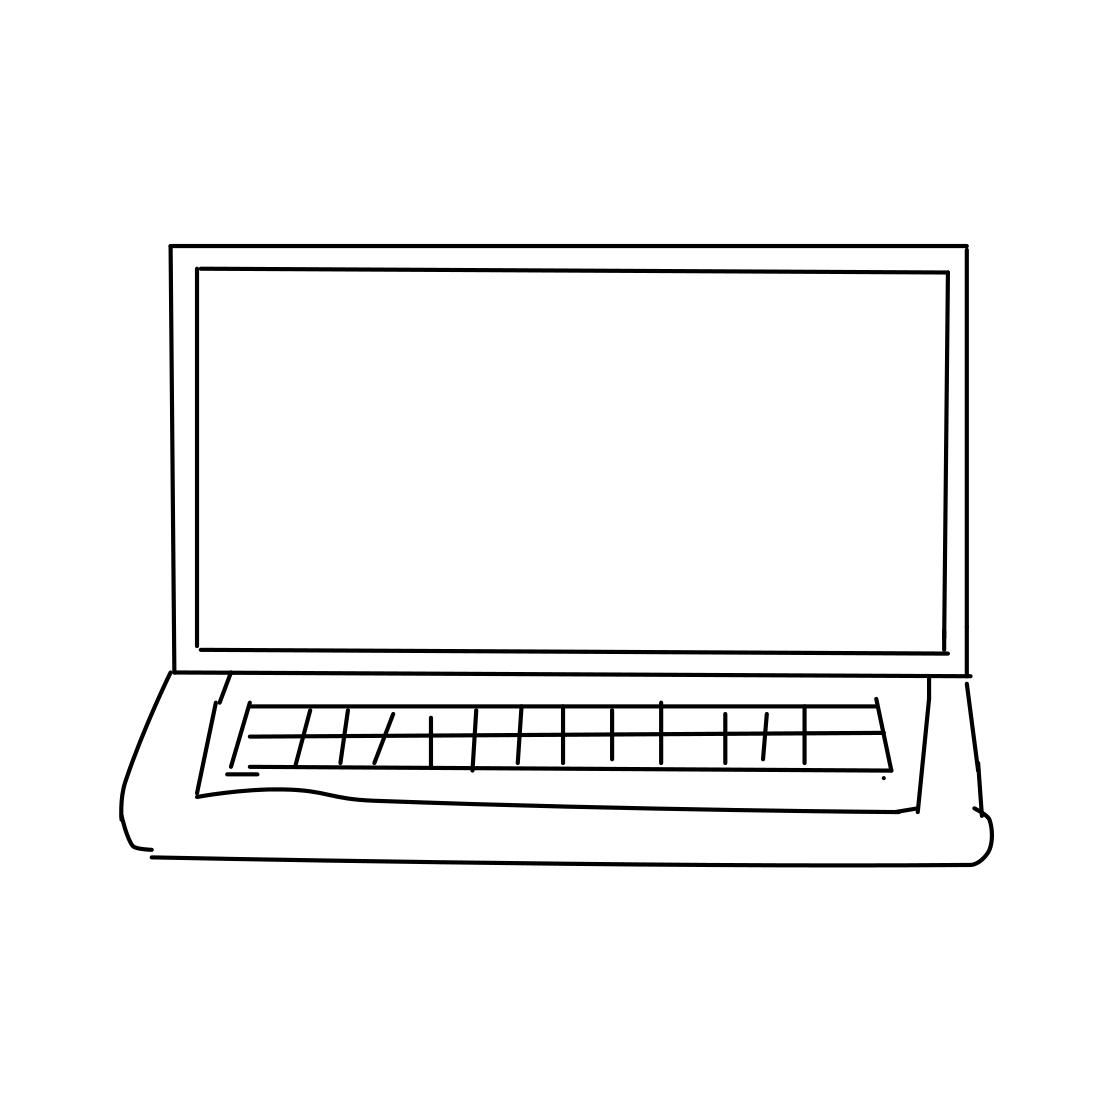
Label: laptop